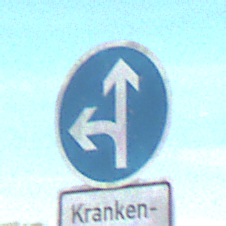
Verkehrszeichen: VorgeschriebeneFahrtrichtungGeradeausOderLinks
Zusatzzeichen unten: BesondereFahrzeugeUndTransportgueter4
Umgebung: Outdoor, Suburban
Tageszeit: MorningAfternoon
Wetter: PartlyCloudy
Licht: Natural
Jahreszeit: NotSpecified
Kontrast: HighContrast